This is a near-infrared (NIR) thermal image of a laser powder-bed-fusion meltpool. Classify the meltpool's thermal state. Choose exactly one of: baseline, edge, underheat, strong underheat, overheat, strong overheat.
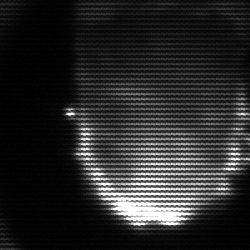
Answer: baseline